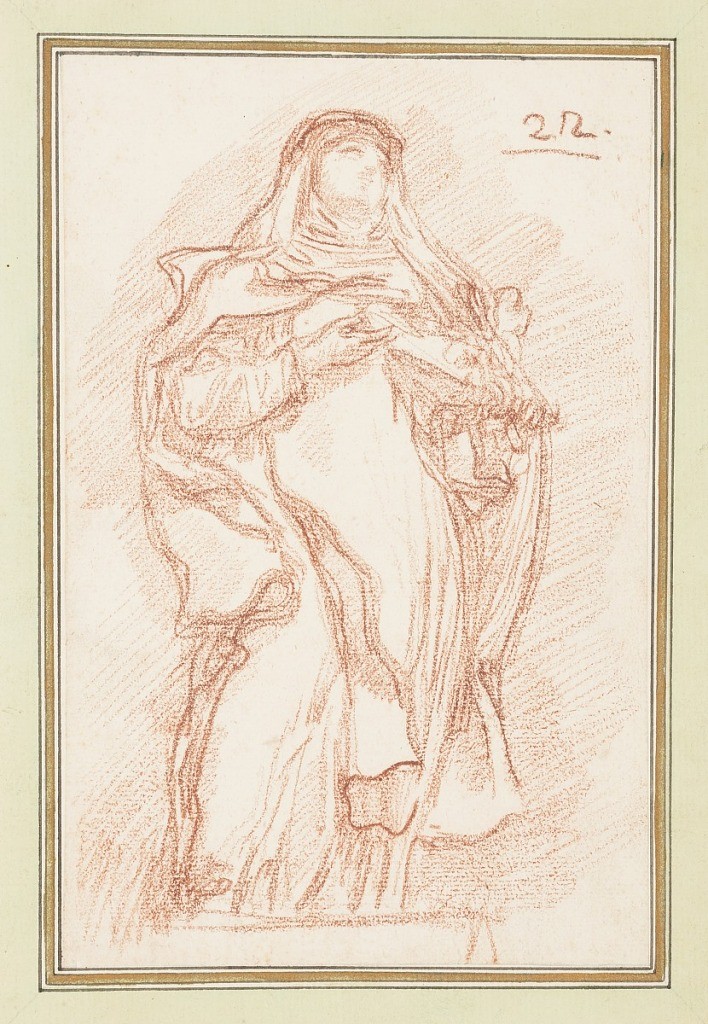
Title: Standing woman in nun's habit
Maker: Jean-Robert Ango, French, active in Rome 1759 –1770, d. 1773
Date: ca. 1759–70
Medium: Red chalk on paper
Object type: Drawing
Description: Standing woman in nun's habit holding a book in her left hand and looking upward. Her right hand is also slightly raised.